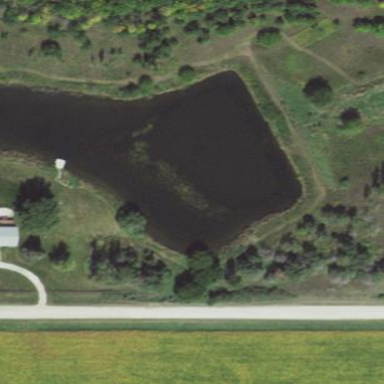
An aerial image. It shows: Pond surrounded by natural water.